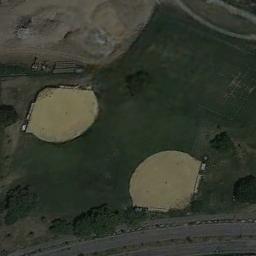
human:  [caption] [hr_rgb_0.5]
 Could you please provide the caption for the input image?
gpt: Two adjacent baseball diamonds on the lawn with some trees and a freeway beside .

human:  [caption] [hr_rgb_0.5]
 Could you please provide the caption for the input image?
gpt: There are neat rows of houses near the baseball field .

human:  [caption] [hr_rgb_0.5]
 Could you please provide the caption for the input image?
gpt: There are three baseball diamonds in the middle of grass with a road passed by .

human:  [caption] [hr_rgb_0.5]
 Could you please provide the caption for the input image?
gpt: There are two baseball diamonds in the grass along the roads .

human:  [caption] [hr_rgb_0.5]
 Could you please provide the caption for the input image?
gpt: There is one road next to two baseball diamonds .